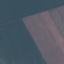
Land use / land cover: AnnualCrop